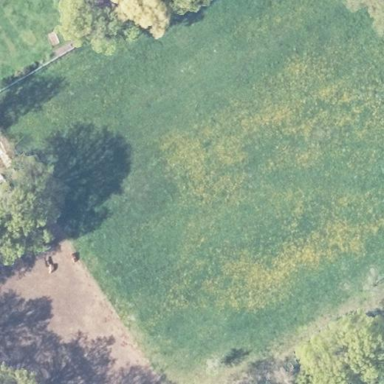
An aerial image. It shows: Beautiful meadow.